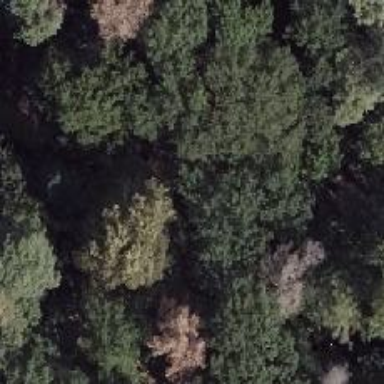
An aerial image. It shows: Evergreen tree with lush leaves.